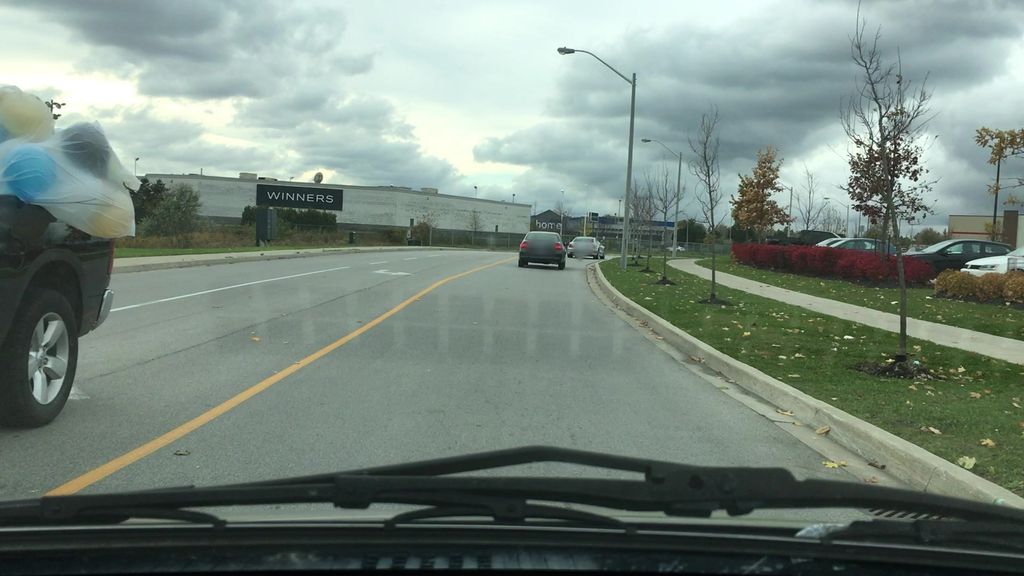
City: hamilton